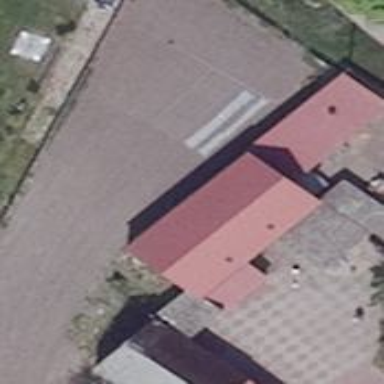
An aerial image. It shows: Manufacturing building.